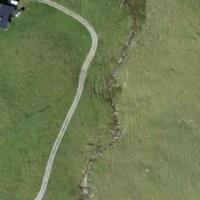
EUNIS habitat code: 23
Species observed at this site:
Traunsteinera globosa